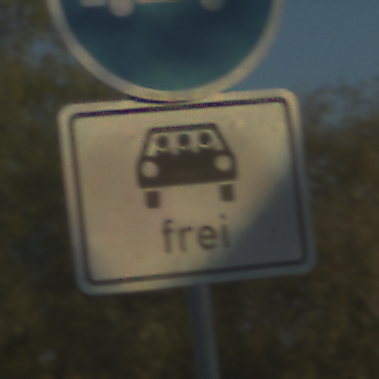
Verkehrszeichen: MehrfachbesetzePersonenkraftwagenFrei
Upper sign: Busssonderstreifen
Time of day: SunriseSunset
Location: Outdoor (RoadRail)
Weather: Clear
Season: NotSpecified
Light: Natural